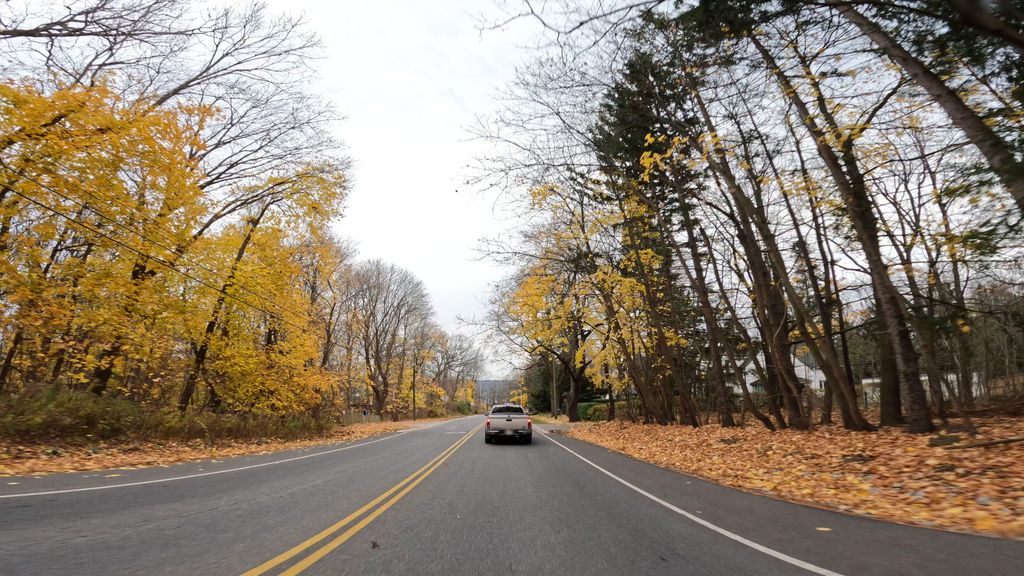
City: hamilton